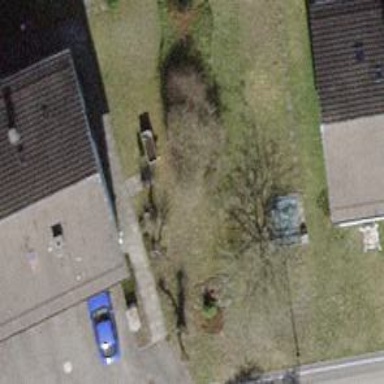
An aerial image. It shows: Urban tree adds touch of nature to the surroundings.